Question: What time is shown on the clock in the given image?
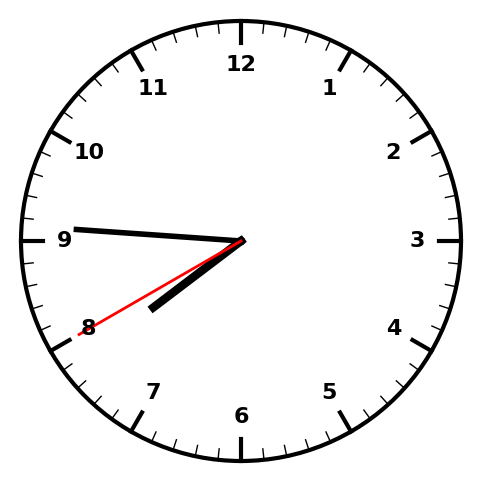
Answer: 07:45:40